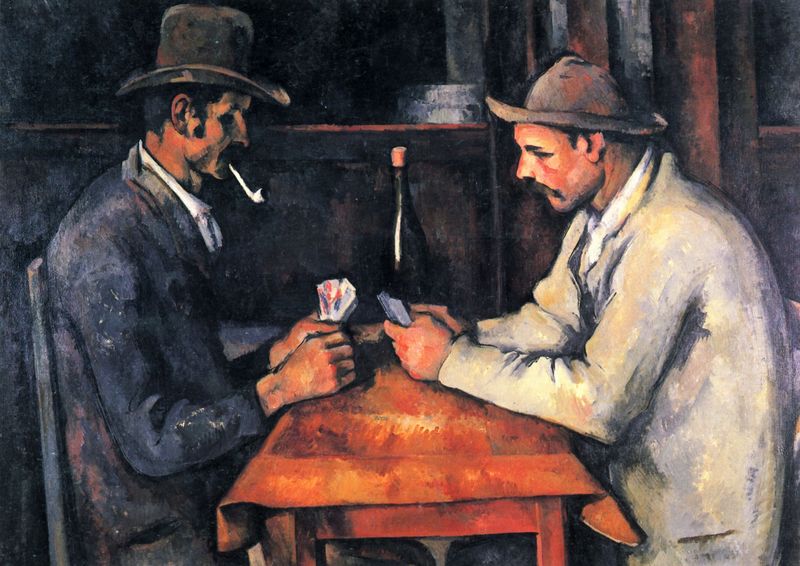
Titel: Zwei Kartenspieler
Künstler: Paul Cézanne
Institution: Privatsammlung
Schlagwörter: blau, dunkel, gemälde, hand, kopf, mann, schatten, weiß, cezanne, grob, ocker, sitzen, abend, bar, braun, cafe, fenster, grau, hell, hintergrund, holz, hut, hüte, licht, mund, männer, nase, ohr, orange, profil, raum, renoir, schwarz, stuhl, stühle, szene, tisch, tische, tür, zimmer, rot, beige, expressionismus, herren, malerei, zylinder, anzug, bart, bärte, dix, flasche, hemd, jacke, kneipe, lokal, mütze, mützen, profile, regal, schnurrbart, tresen, wand, arme, falten, halten, kragen, rahmen, bildnis, hände, porträt, tischdecke, tischtuch, vorhang, öl, rauch, auge, interieur, mantel, sitzend, decke, kontrast, rosa, genre, stilleben, balkon, bücher, italien, spieler, zwei, röcke, moderne, farbe, violett, hüge, van gogh, arbeiter, schnäuzer, wein, salon, glücksspiel, karten, kartenspiel, spielen, freizeit, pfeife, rauchen, seitenansicht, stuhllehne, ellenbogen, konzentration, melone, spiel, theke, jacken, grosz, kiste, genreszene, umrisslinie, spielend, karte, blaugrau, zigarette, raucher, paul cezanne, picasso, graublau, pfeiffe, trinker, gegenüber, korken, weinflasche, wirtshaus, skat, regalbrett, feierabend, changieren, stühl, kartenspielen, kartenspieler, phr, feiniger, fenstrebrett, hell dunkel effekt, stzen, 19. jahrhundert, 20. jahrhundert, 1890, winflasche, dfg, prp, verkorkte flasche, unangezündet